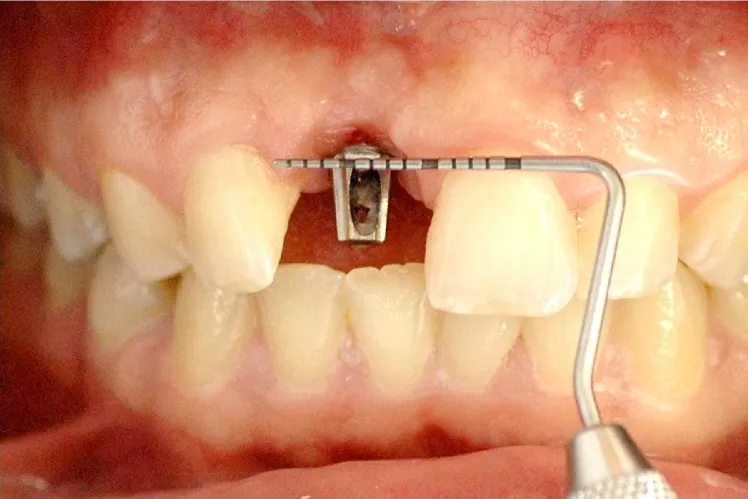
Assessment of gingival retraction in the buccal region, compared with the cervical region of tooth #21.
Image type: medical_photograph (oral_photograph)